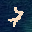
Label: 7